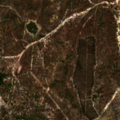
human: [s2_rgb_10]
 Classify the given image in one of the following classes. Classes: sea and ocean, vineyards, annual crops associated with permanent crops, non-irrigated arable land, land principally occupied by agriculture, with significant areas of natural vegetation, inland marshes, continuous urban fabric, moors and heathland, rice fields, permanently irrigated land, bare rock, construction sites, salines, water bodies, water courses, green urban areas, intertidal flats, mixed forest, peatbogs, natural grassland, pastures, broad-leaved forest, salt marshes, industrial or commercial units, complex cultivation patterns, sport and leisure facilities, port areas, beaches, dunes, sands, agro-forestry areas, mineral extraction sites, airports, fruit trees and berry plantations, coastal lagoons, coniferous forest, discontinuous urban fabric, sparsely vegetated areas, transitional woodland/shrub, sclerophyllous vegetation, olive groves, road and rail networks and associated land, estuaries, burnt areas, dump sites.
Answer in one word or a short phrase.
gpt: agro-forestry areas, broad-leaved forest, mixed forest